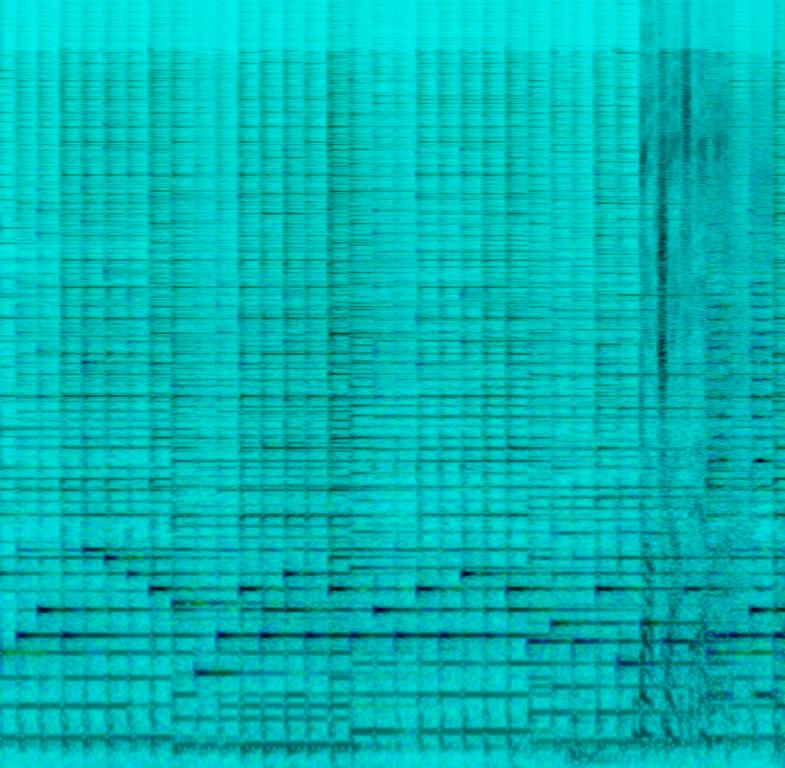
Here we have a pop R&B song with a piano arpeggio and guitar strumming as the lead melodic components in the instrumental. A rapper then utters a few words in his raspy and strong voice. We then hear subtle soulful backing vocals. The song is emotional.